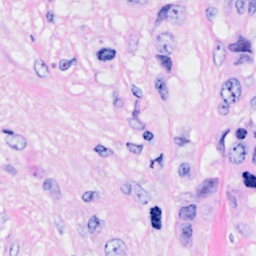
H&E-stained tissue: Breast